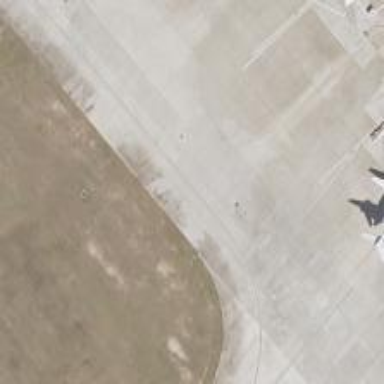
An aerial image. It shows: View of taxiway at the airport.